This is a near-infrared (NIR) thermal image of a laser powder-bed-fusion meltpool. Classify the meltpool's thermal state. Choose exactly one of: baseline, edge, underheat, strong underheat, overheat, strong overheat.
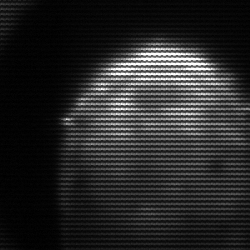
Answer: edge